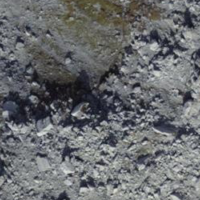
EUNIS habitat code: 48
Species observed at this site:
Saxifraga aizoides